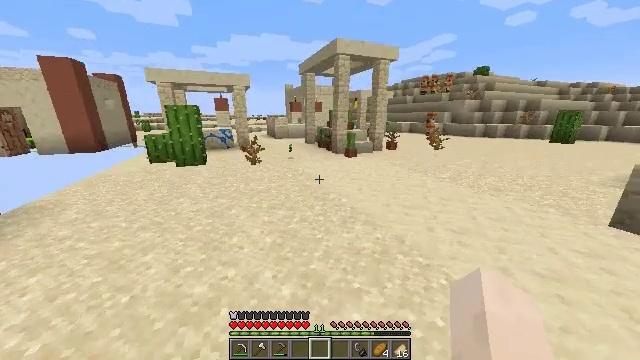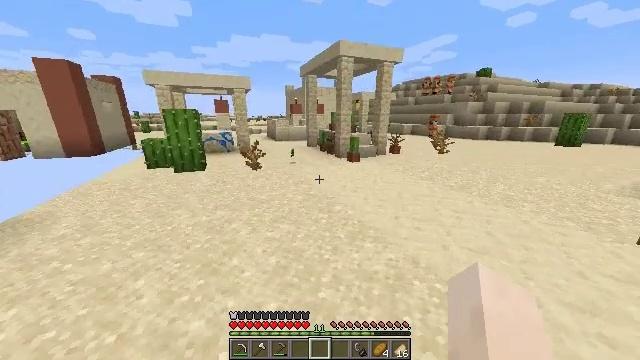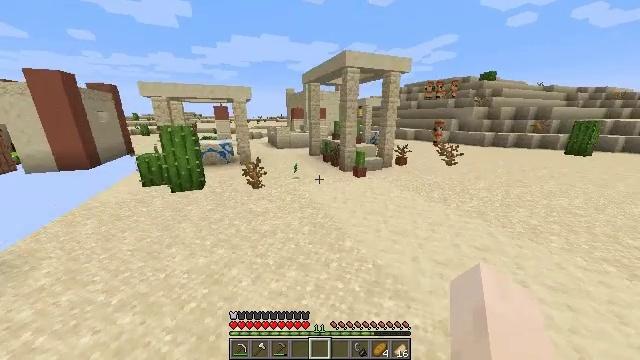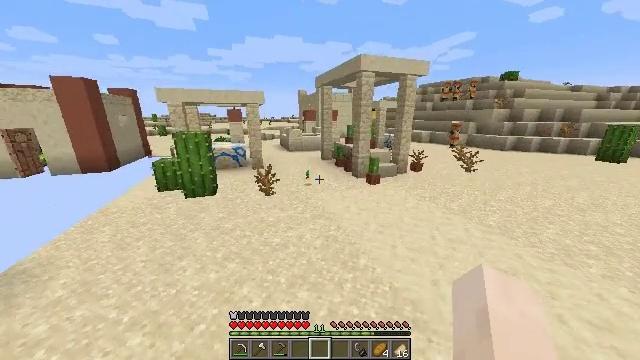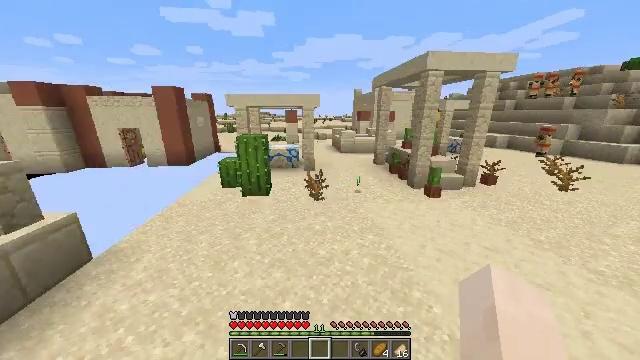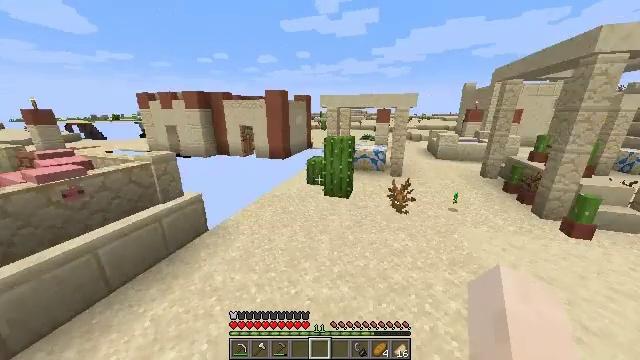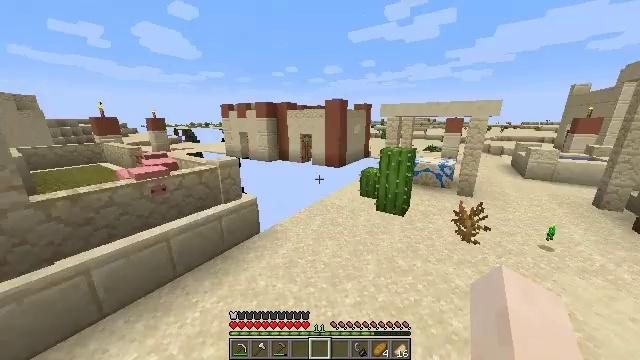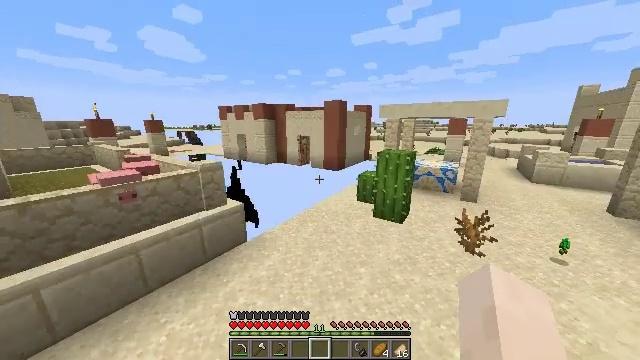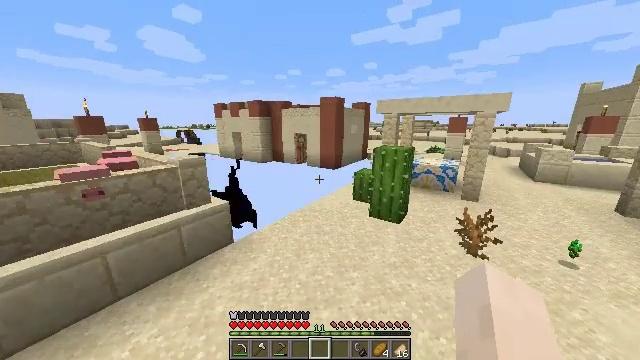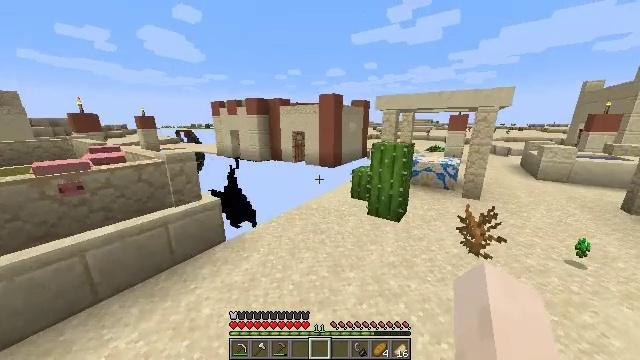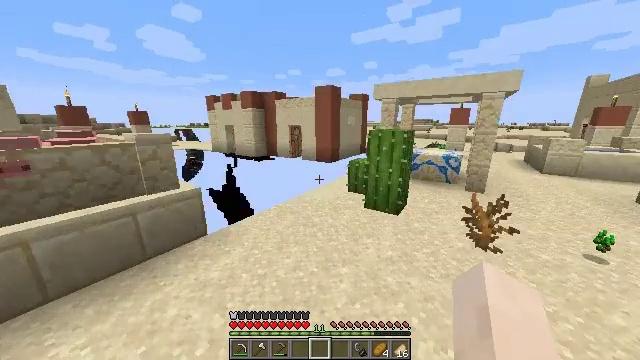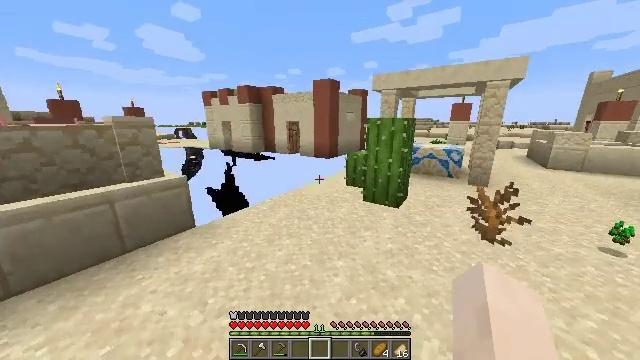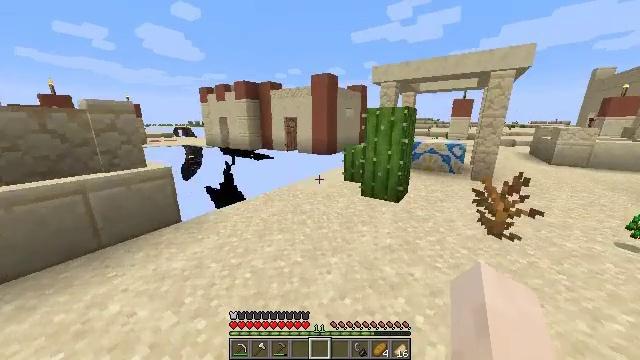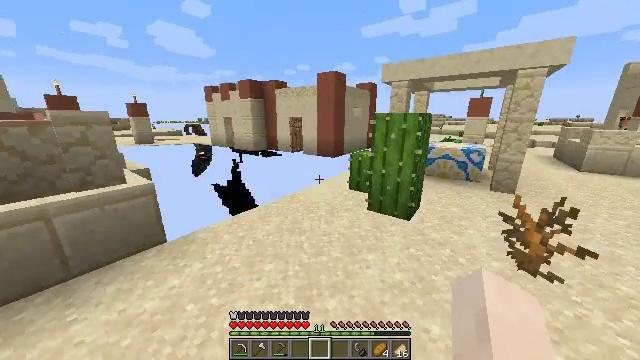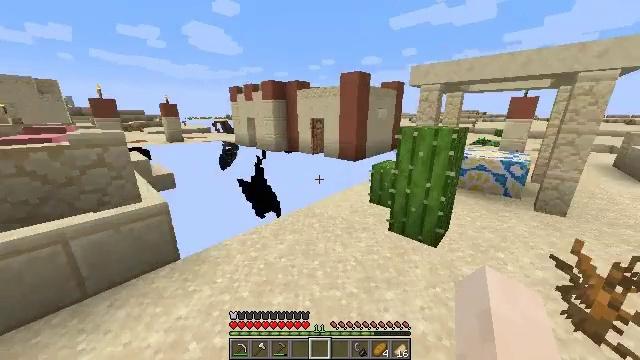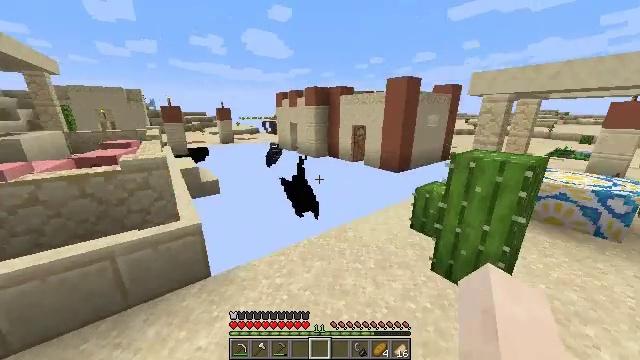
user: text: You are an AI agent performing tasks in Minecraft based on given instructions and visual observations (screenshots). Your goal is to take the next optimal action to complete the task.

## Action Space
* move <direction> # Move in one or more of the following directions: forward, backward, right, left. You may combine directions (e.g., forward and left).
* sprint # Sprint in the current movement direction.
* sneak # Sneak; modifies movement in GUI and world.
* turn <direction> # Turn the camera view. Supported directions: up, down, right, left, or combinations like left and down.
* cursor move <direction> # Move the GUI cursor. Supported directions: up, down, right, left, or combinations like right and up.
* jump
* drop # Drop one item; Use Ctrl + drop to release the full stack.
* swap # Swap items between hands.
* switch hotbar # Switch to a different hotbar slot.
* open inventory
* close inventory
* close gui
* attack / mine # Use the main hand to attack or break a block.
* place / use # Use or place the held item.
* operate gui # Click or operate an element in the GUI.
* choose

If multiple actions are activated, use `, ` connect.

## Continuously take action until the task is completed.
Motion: motion action
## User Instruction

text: Craft an apple.
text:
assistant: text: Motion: move forward, sprint, jump
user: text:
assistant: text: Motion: move forward, sprint, jump
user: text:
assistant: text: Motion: move forward, sprint, turn left, jump
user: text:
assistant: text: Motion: move forward, sprint, turn left, jump
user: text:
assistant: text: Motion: move forward, sprint, turn left, jump
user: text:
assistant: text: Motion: move forward, sprint, turn left and up, jump
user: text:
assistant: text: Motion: move forward, sprint, jump
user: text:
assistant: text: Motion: move forward, sprint, jump
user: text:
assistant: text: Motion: move forward, sprint, jump
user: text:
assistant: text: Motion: move forward, sprint, jump
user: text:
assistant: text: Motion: move forward, sprint, jump
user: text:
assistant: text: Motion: move forward, sprint, jump
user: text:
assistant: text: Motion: move forward, sprint, turn left, jump
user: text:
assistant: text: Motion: move forward, sprint, turn left and down, jump
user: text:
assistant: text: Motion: move forward, sprint, turn left, jump
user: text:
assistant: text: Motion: move forward, sprint, turn left, jump
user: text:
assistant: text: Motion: move forward, sprint, turn left, jump
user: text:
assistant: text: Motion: move forward, sprint, turn left
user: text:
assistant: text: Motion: move forward, sprint
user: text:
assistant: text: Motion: move forward
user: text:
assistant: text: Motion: turn left
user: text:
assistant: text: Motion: turn left
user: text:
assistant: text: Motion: no_op
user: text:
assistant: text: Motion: no_op
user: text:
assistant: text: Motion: no_op
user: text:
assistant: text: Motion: no_op
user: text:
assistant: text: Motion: no_op
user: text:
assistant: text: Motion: no_op
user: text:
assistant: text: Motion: no_op
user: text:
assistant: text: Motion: no_op